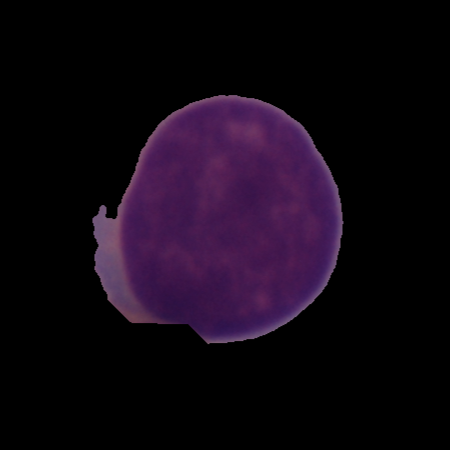
Label: cancer